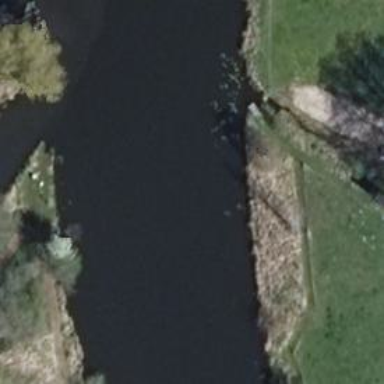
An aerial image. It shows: There is canal with riverbanks.